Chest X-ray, AP view. Patient: 55 years old, sex F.
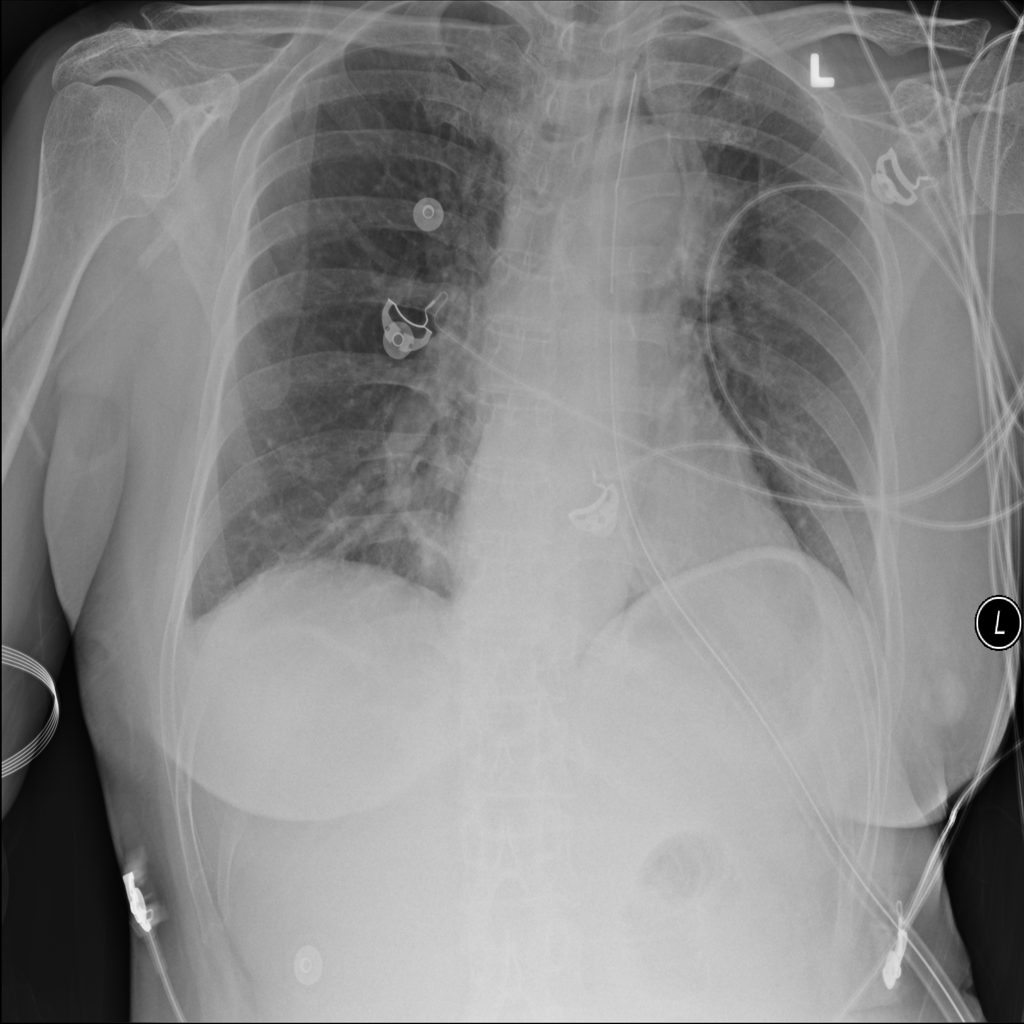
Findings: No Finding